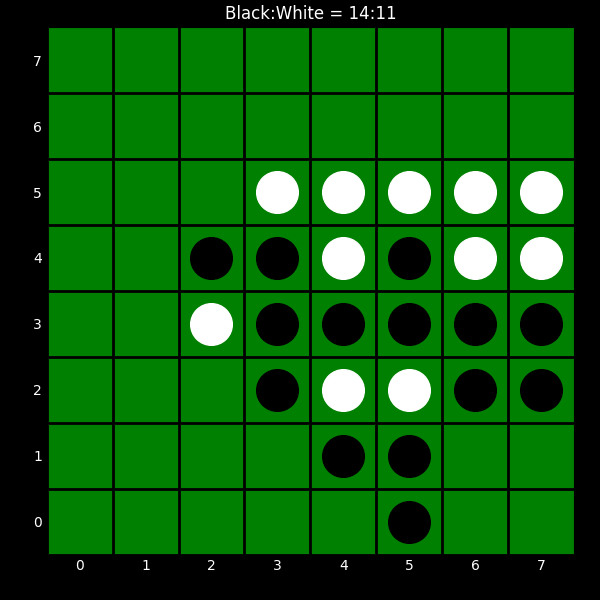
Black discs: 14
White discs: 11